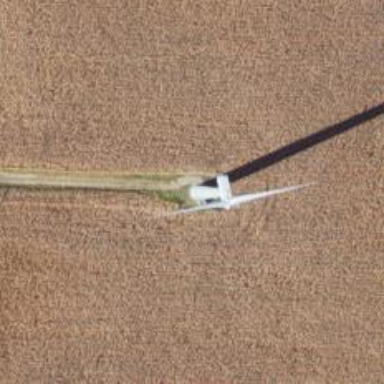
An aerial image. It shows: Wind generator powered by horizontal-axis wind turbine.